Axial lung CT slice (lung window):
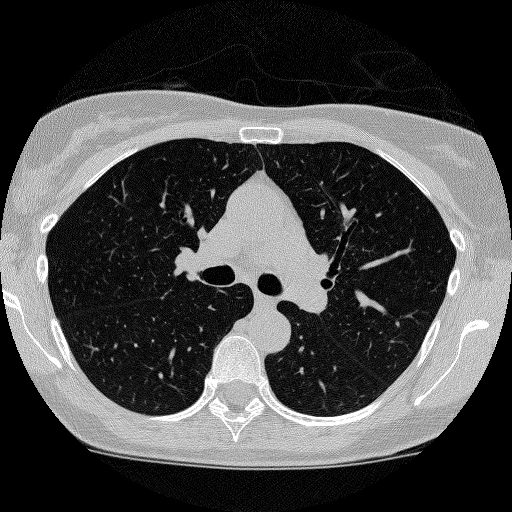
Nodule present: no